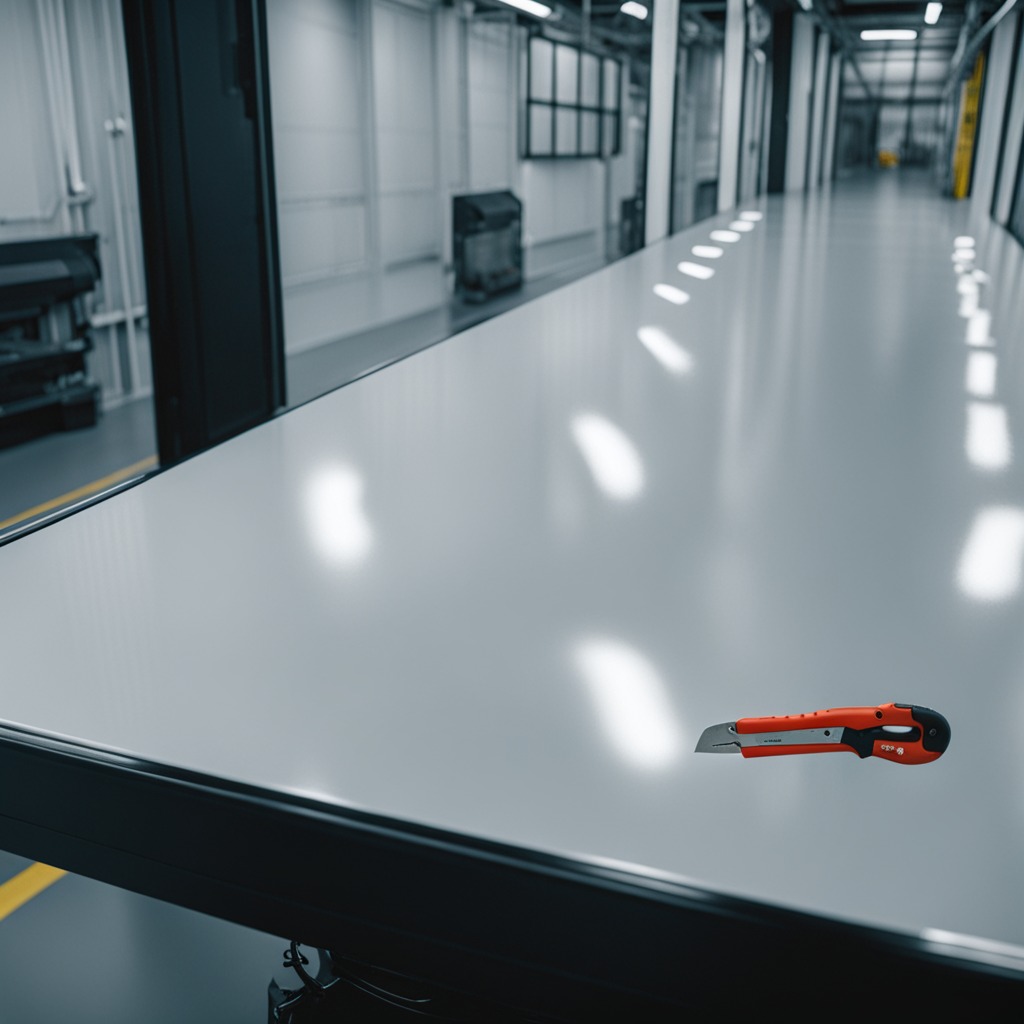
A utility knife lying on a table in a ship maintenance bay industrial lighting.